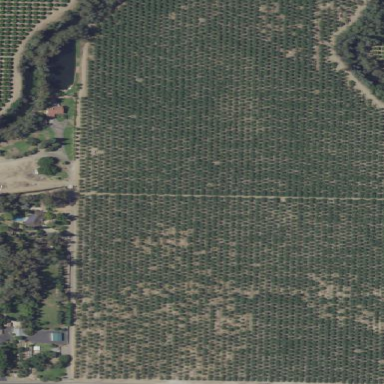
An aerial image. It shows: Orchard filled with almond trees.